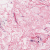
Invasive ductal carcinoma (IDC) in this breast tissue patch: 0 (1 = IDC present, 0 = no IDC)